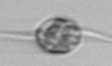
Label: Chaetoceros_danicus